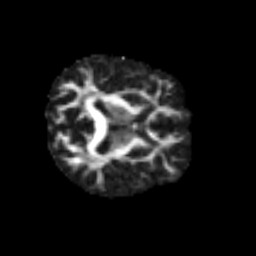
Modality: FA
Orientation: axial
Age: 60
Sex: female
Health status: ill
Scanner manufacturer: siemens
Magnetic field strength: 3 T
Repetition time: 8.7 s
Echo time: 0.11 s